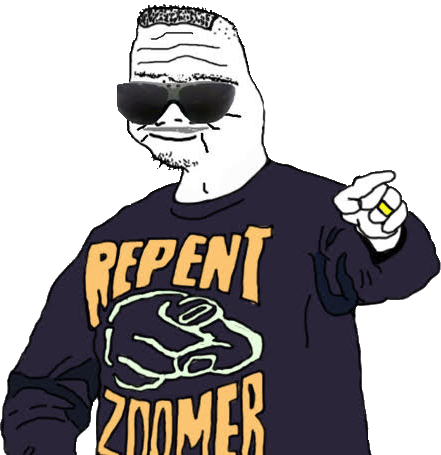
Label: 5_Boomer